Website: lowes
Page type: address-validator
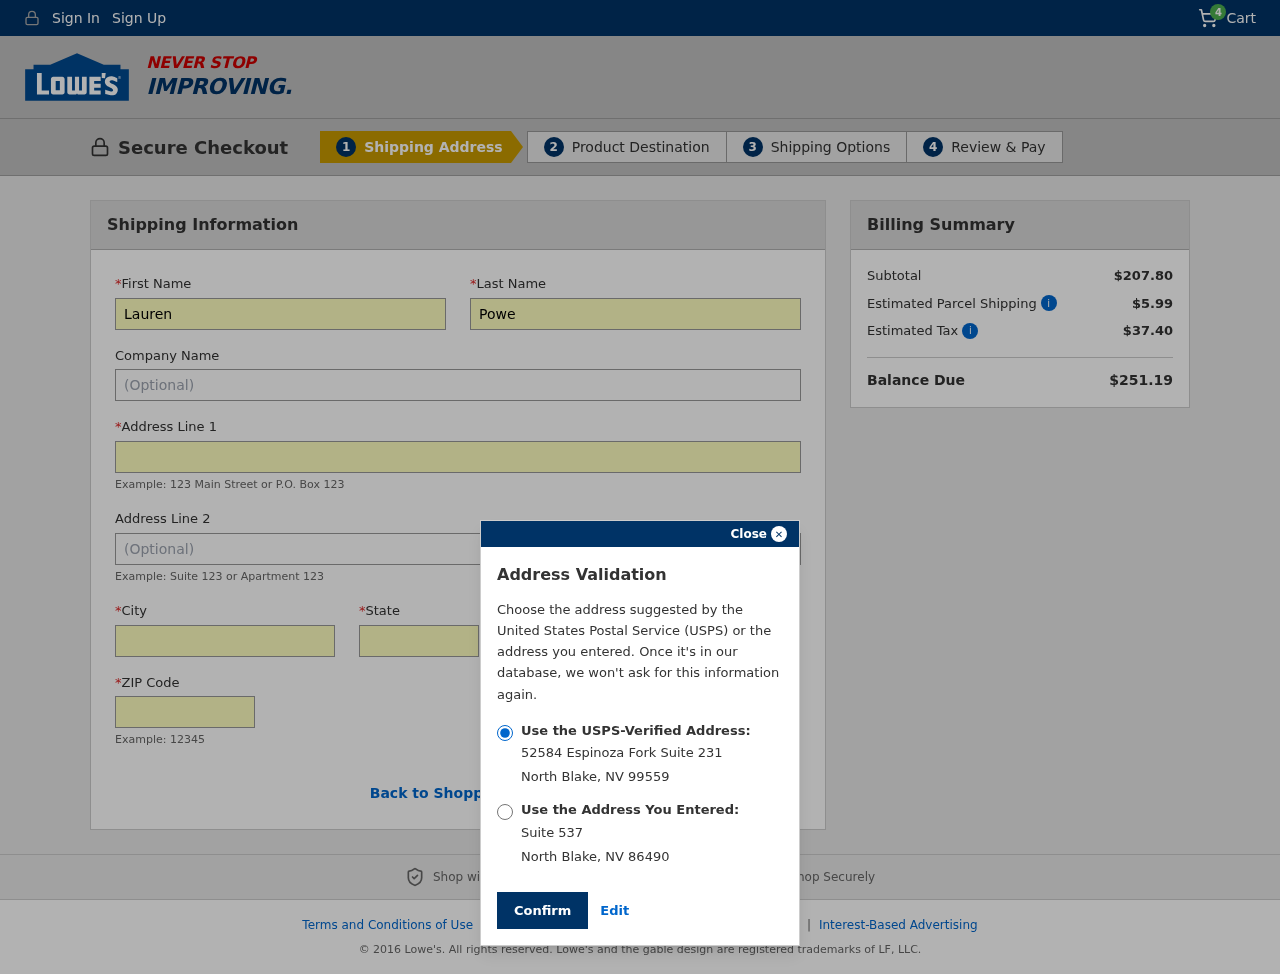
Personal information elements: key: PII_CITY
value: North Blake
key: PII_FIRSTNAME
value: Lauren
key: PII_LASTNAME
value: Powers
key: PII_POSTCODE
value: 99559
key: PII_POSTCODE2
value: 86490
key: PII_STATE
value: Nevada
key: PII_STATE_ABBR
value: NV
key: PII_STREET
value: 52584 Espinoza Fork Suite 231
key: PII_STREET2
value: Suite 537
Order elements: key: ORDER_NUM_ITEMS
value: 4
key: ORDER_SUBTOTAL
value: $207.80
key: ORDER_SHIPPING_COST
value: $5.99
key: ORDER_TAX
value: $37.40
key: ORDER_TOTAL
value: $251.19